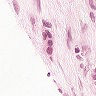
Metastatic tissue present: yes